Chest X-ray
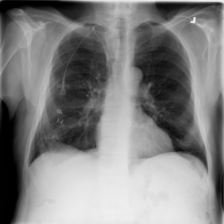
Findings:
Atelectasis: negative
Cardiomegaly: negative
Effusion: negative
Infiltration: negative
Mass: negative
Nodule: negative
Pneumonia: negative
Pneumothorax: negative
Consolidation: negative
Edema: negative
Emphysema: negative
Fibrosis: negative
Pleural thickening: negative
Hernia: negative